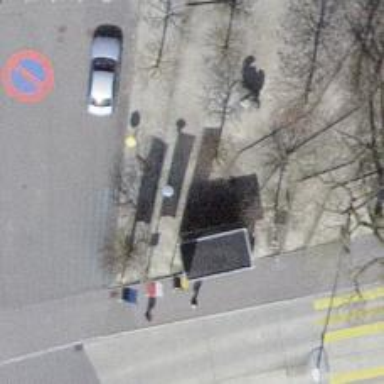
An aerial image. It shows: Post box.